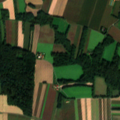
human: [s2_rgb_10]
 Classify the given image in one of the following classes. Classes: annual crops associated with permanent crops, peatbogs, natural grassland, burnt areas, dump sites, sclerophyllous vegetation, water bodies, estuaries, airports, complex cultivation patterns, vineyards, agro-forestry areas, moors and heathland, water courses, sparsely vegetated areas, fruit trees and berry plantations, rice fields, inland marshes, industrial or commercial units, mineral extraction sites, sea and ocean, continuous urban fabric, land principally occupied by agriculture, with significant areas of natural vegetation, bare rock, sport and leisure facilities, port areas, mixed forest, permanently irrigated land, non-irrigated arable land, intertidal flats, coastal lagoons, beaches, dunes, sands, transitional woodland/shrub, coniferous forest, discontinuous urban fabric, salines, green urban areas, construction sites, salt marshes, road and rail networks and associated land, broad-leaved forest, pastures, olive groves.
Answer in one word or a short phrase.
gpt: non-irrigated arable land, land principally occupied by agriculture, with significant areas of natural vegetation, broad-leaved forest